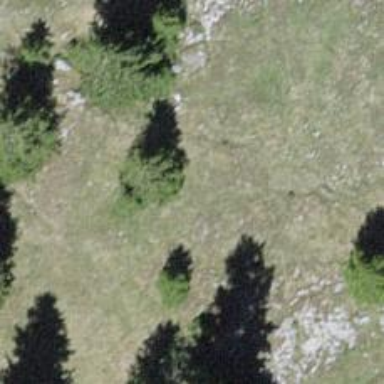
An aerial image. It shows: Needle-leaved tree in nature.